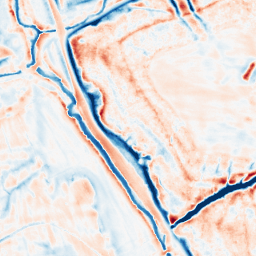
Category: edge_preserving
Decomposition family: bilateral
Decomposition parameters: d: 21
sigma_color: 50
sigma_space: 100
Upsampling method: bilinear
Upsampling parameters: scale: 4
Upsampling scale: 4